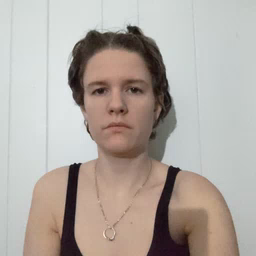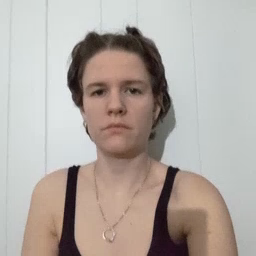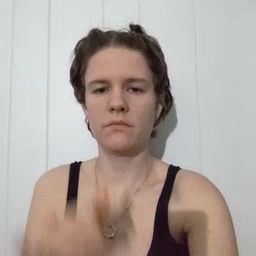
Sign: stay